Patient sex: M
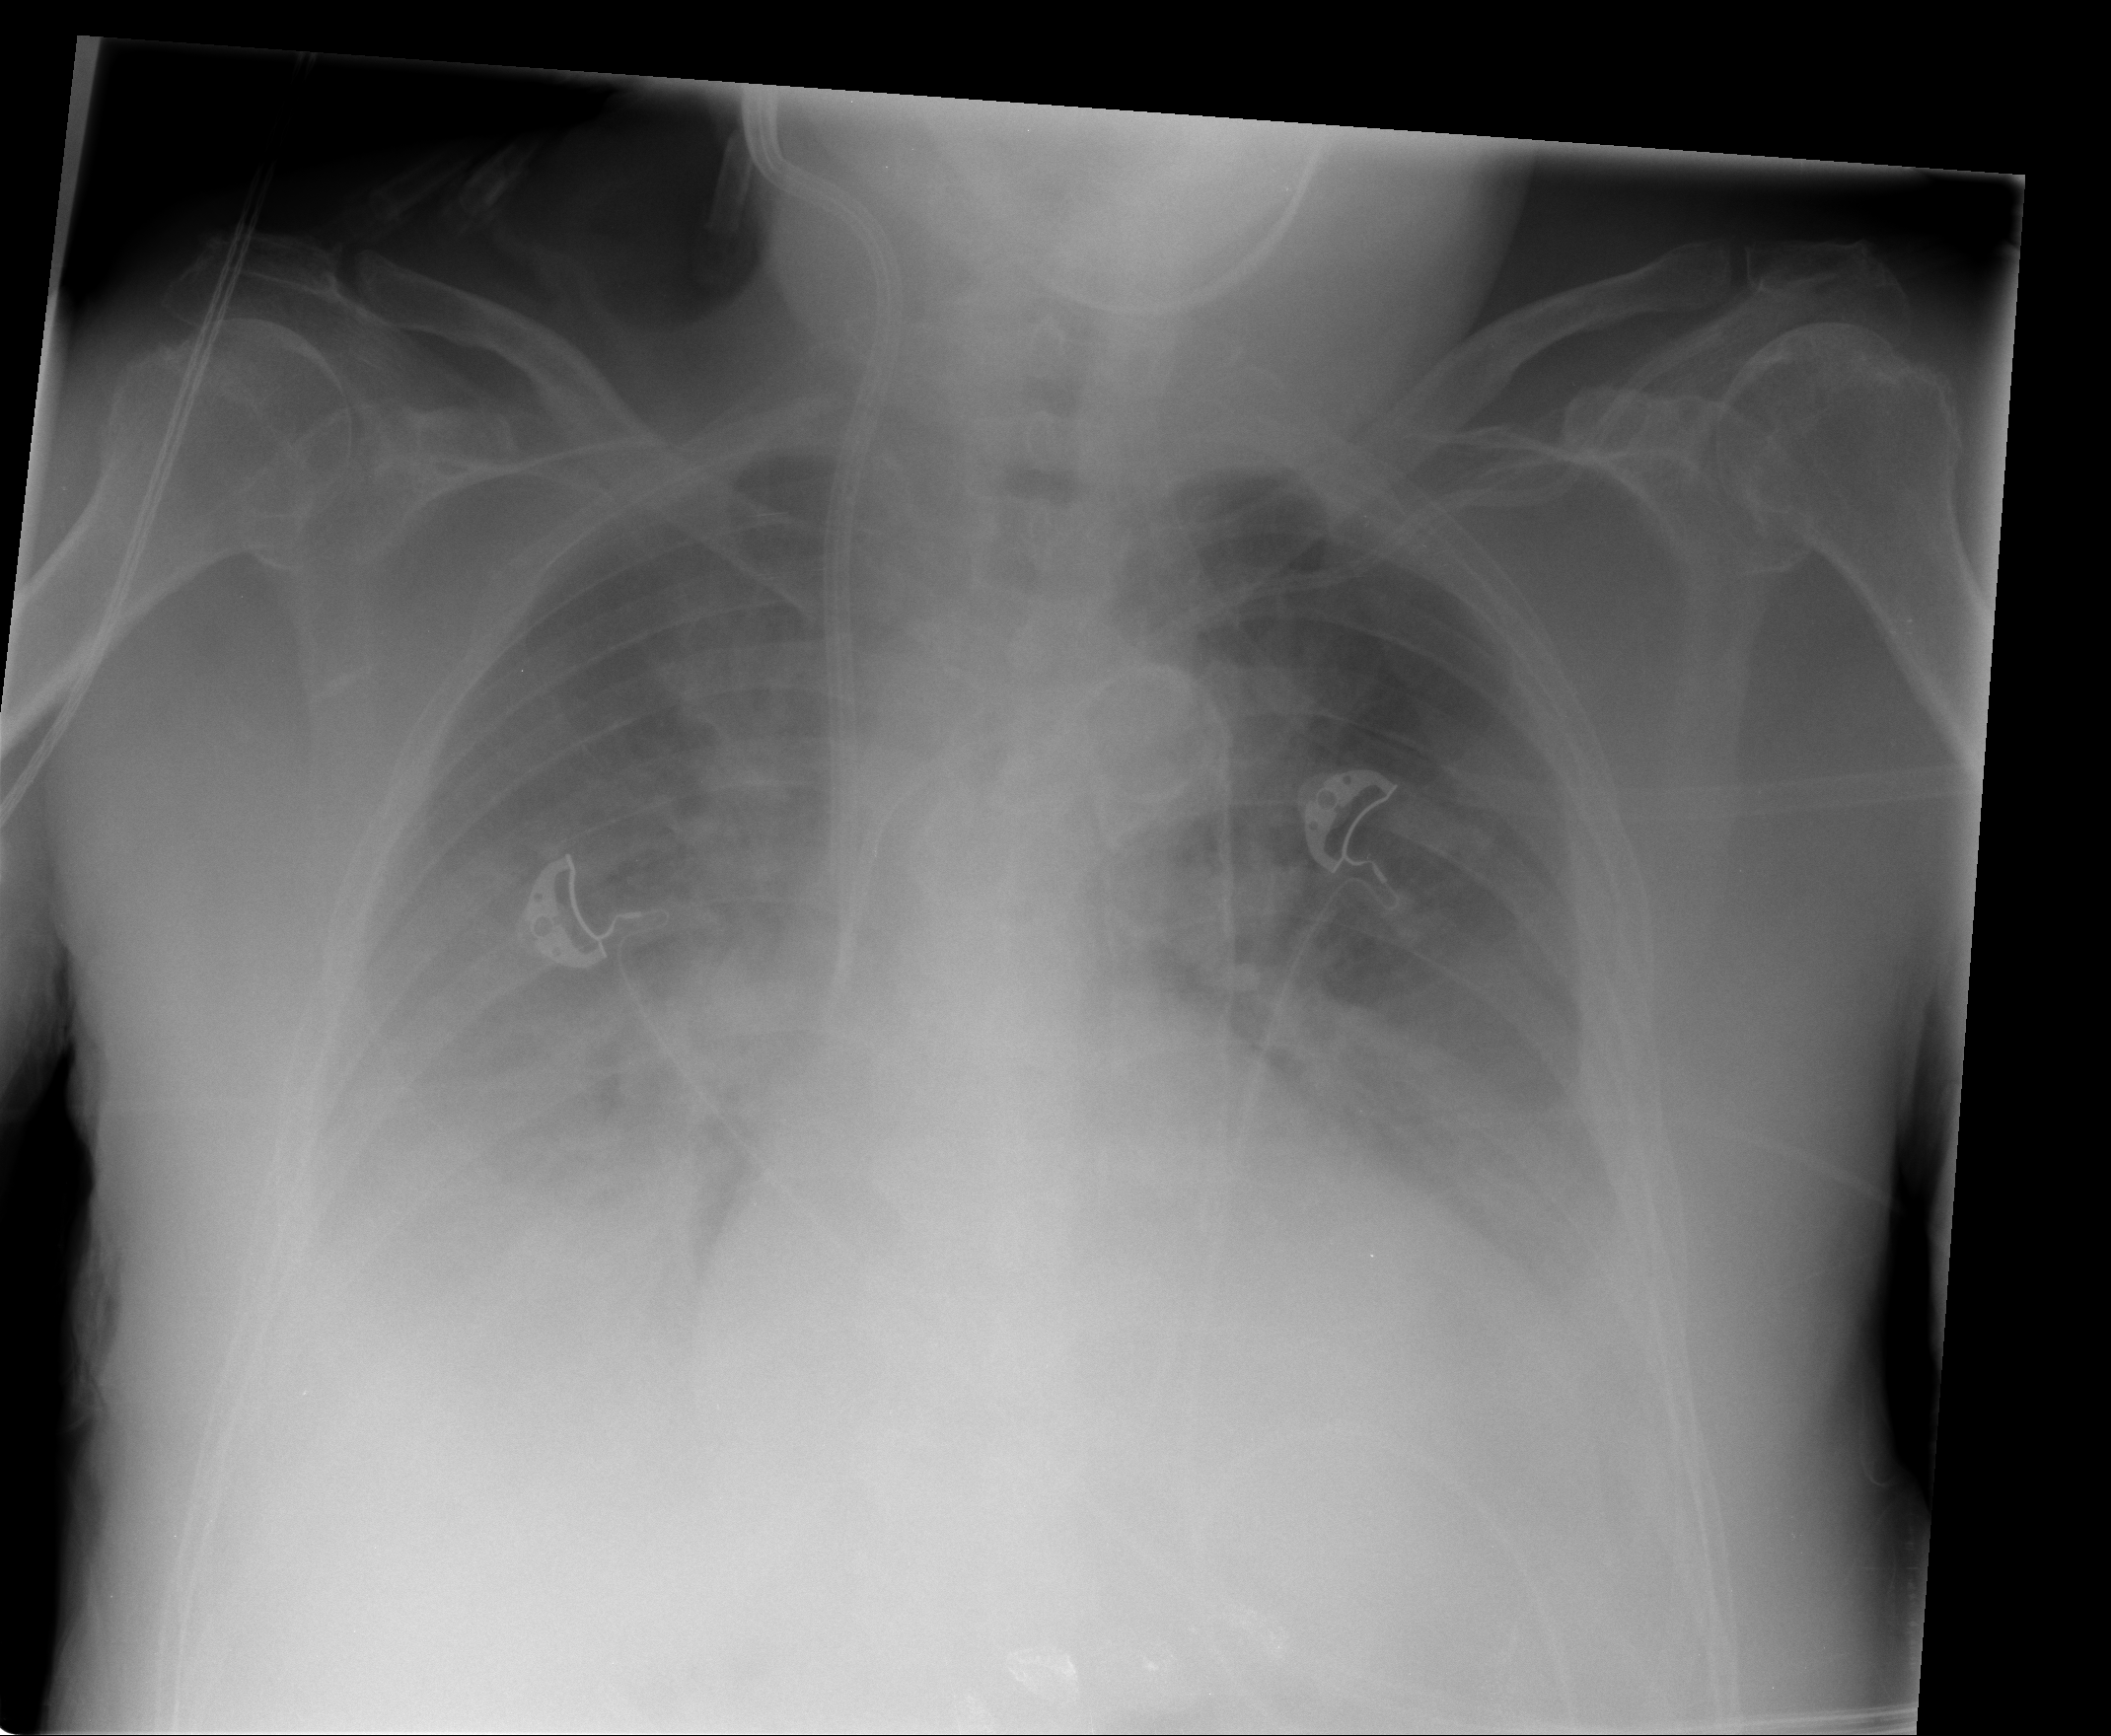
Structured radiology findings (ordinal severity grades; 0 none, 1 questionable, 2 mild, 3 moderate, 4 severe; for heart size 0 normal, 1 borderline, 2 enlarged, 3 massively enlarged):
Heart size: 2
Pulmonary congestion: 3
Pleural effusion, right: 3
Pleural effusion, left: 2
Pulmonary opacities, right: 3
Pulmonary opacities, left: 2
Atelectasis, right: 2
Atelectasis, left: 2